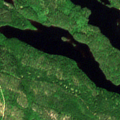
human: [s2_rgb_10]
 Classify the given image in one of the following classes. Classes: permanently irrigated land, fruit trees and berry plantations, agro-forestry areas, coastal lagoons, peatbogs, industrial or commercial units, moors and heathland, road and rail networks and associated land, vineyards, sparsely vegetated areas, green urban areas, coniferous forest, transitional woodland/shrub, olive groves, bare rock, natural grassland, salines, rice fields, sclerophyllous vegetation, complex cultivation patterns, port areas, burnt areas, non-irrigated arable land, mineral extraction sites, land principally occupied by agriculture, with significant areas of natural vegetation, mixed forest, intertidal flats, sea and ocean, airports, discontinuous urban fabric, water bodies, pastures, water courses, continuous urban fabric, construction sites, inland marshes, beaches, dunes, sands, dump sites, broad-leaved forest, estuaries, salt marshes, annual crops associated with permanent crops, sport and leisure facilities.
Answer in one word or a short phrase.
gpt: coniferous forest, mixed forest, water bodies